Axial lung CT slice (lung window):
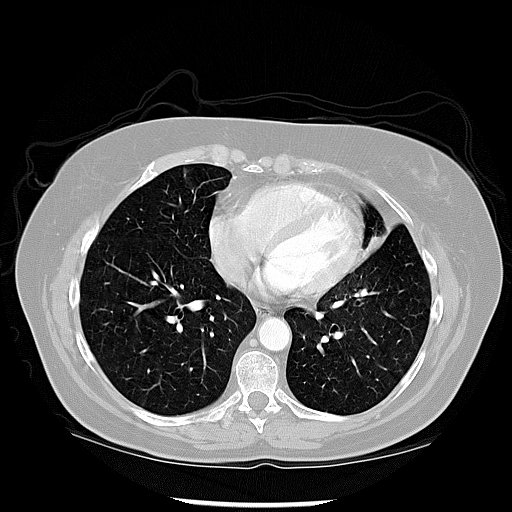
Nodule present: no